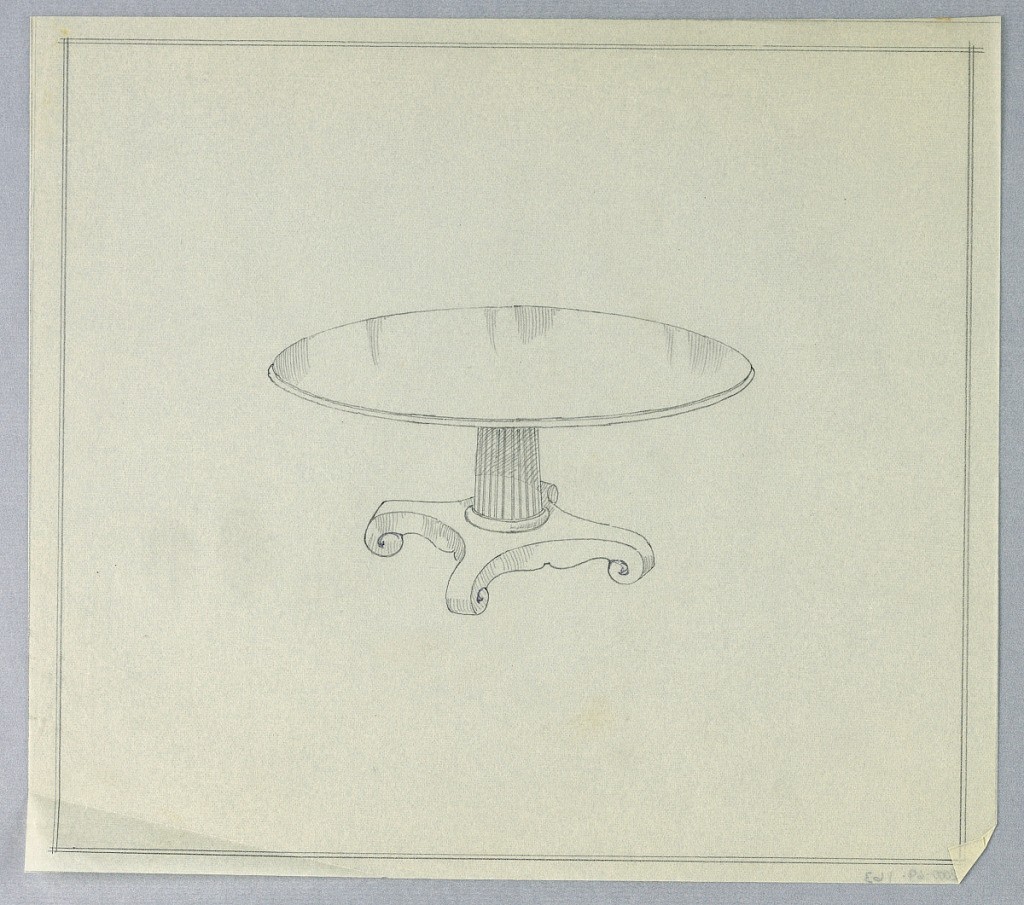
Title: Design for Round Table on Molded Base
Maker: A.N. Davenport Co.
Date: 1900–05
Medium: Graphite on thin cream paper
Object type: Drawing
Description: Round thin molded table top raised on fluted columnar support with concentric moldings around bottom, sitting atop "X"-shaped molded base terminating in 4 scroll-like feet; double framing lines in graphite.